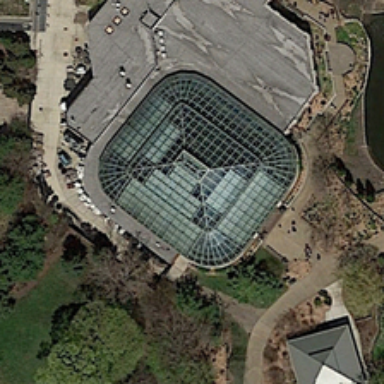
Many green trees and a pond are around a large building .